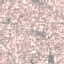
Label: Residential